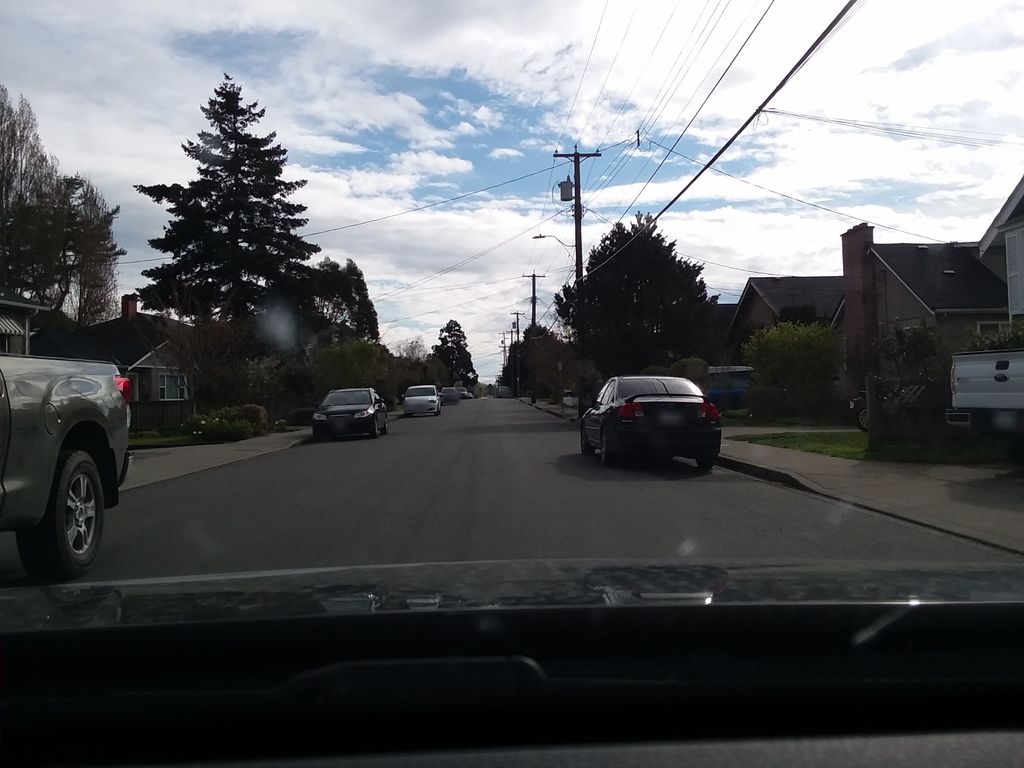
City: victoria